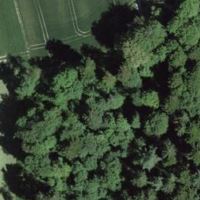
EUNIS habitat code: 41
Species observed at this site:
Lamium maculatum